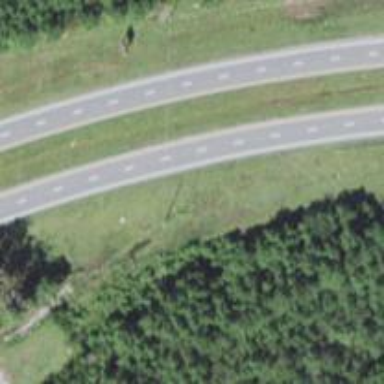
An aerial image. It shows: Asphalt motorway.